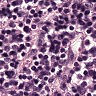
Metastatic tissue present: no